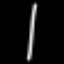
Label: line